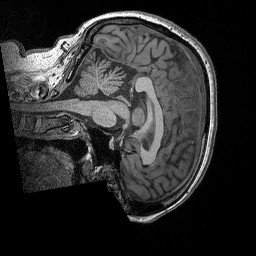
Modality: T1w
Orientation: sagittal
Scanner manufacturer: siemens
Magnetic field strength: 3 T
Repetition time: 2.3 s
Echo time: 0.00298 s